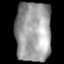
Tissue: lung
Cell type: Epithelial cells
Senescence score: 0.2425
Nuclear area (px): 2134
Mean DAPI intensity: 155.842